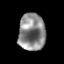
Tissue: prostate
Cell type: NK cells
Senescence score: 0.2811
Nuclear area (px): 977
Mean DAPI intensity: 137.435